Aerial crown-view tile of a tropical tree (Barro Colorado Island, Panama), acquired 20240918:
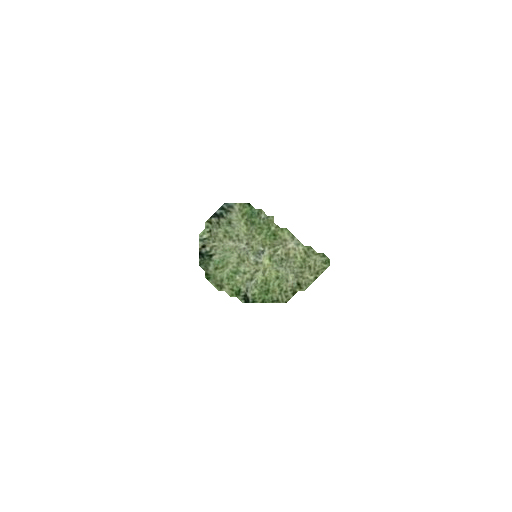
Species: Quararibea stenophylla
GBIF accepted scientific name: Quararibea stenophylla
Crown area: 13.605 m²